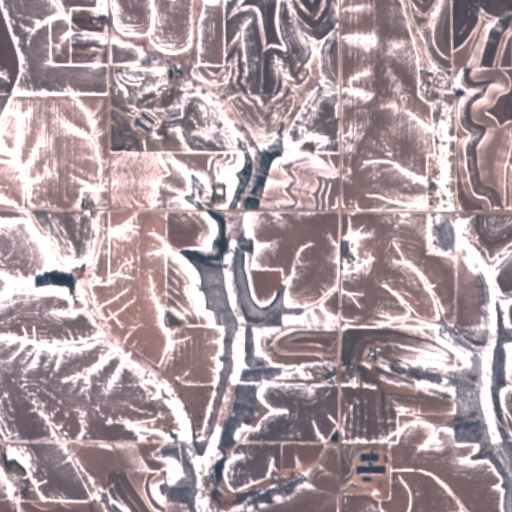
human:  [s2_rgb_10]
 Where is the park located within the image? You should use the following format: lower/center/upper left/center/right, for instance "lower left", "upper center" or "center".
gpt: The park is located in the center right of the image.
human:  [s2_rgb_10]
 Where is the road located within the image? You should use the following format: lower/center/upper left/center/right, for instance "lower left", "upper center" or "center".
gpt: There is no road in the image.